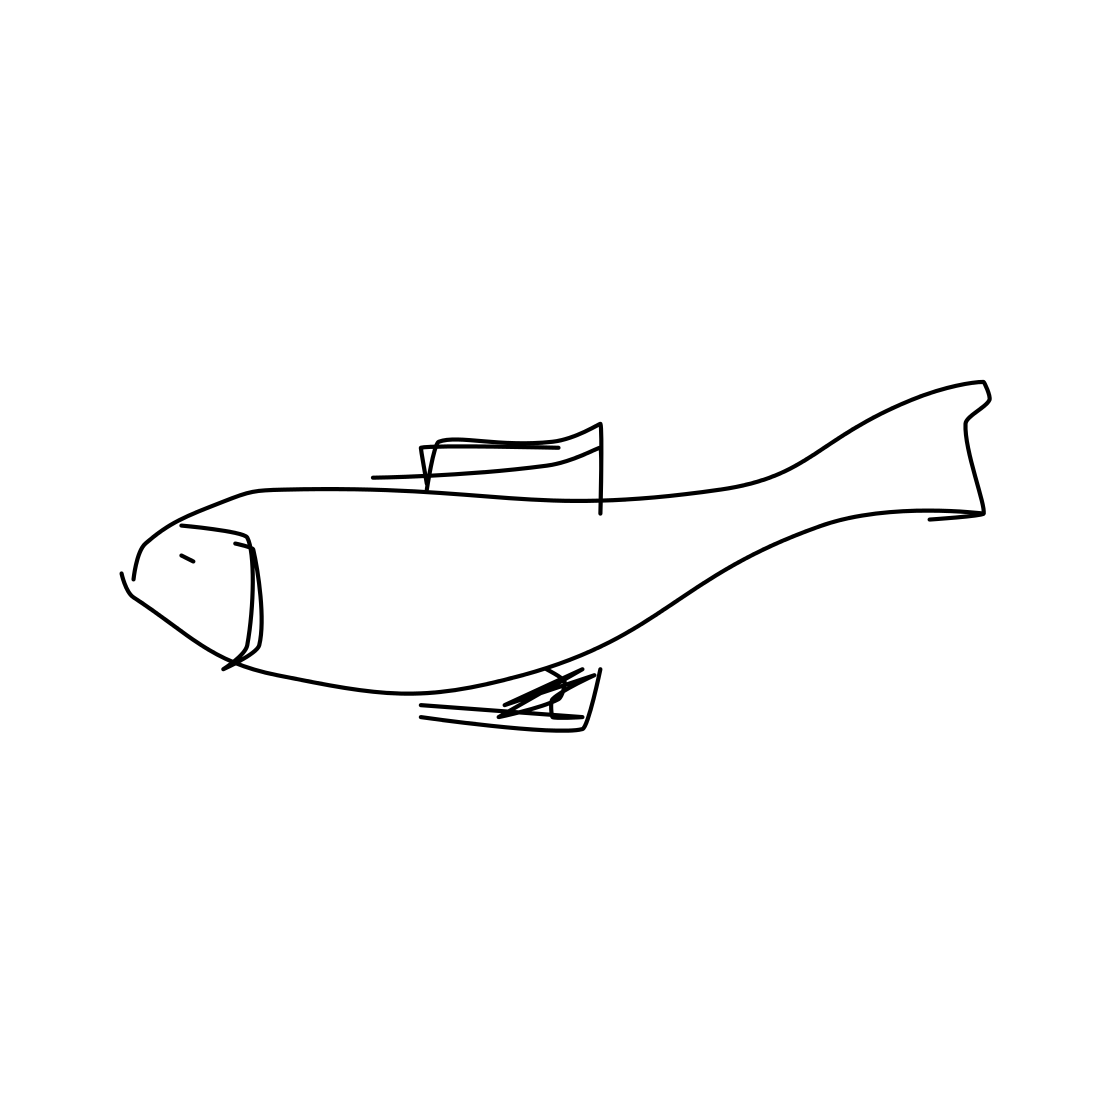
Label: fish